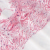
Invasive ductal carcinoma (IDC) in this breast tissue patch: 0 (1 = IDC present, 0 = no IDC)